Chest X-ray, AP view. Patient: 28 years old, sex F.
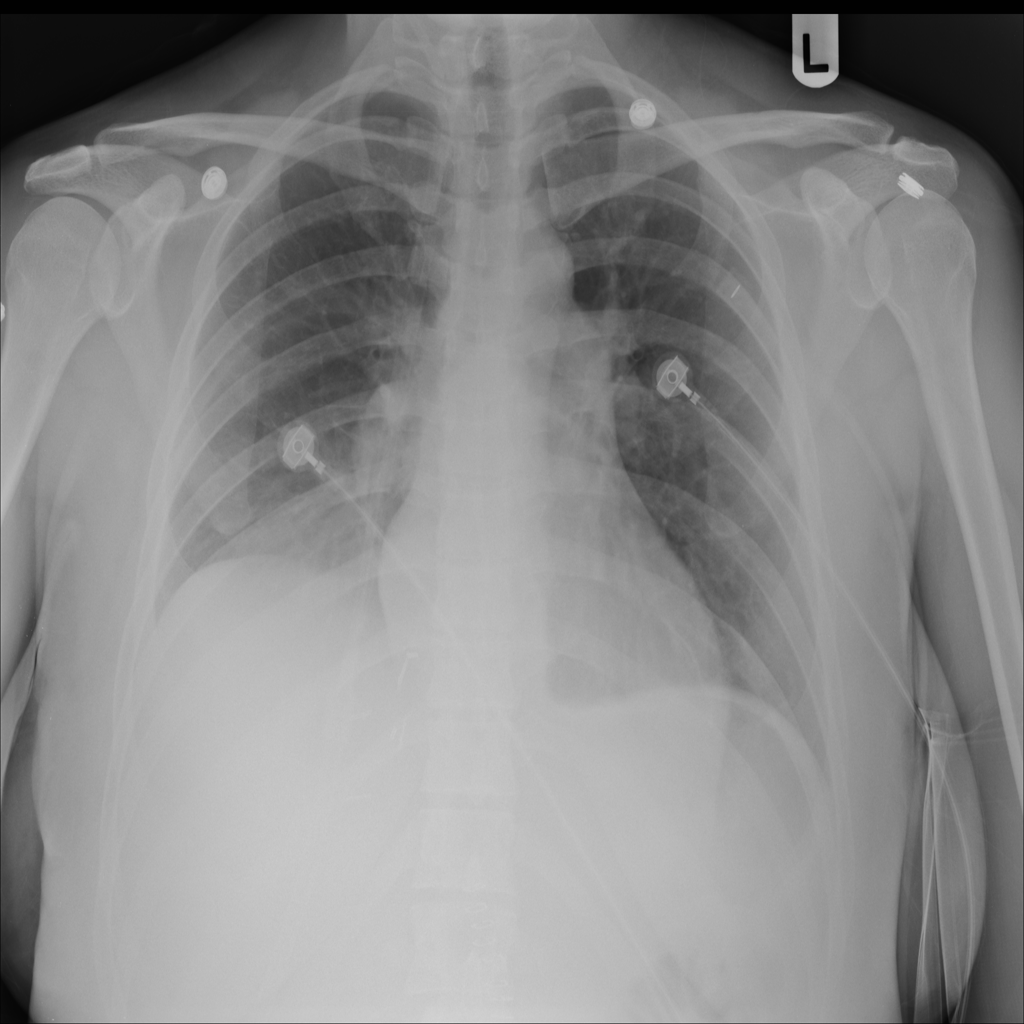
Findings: No Finding